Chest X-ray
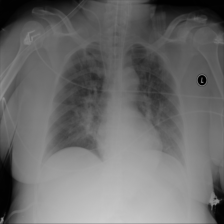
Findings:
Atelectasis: negative
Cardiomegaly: negative
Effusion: negative
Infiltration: positive
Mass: negative
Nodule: negative
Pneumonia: negative
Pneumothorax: negative
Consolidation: negative
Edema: negative
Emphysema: negative
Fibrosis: negative
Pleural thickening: negative
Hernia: negative